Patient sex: F
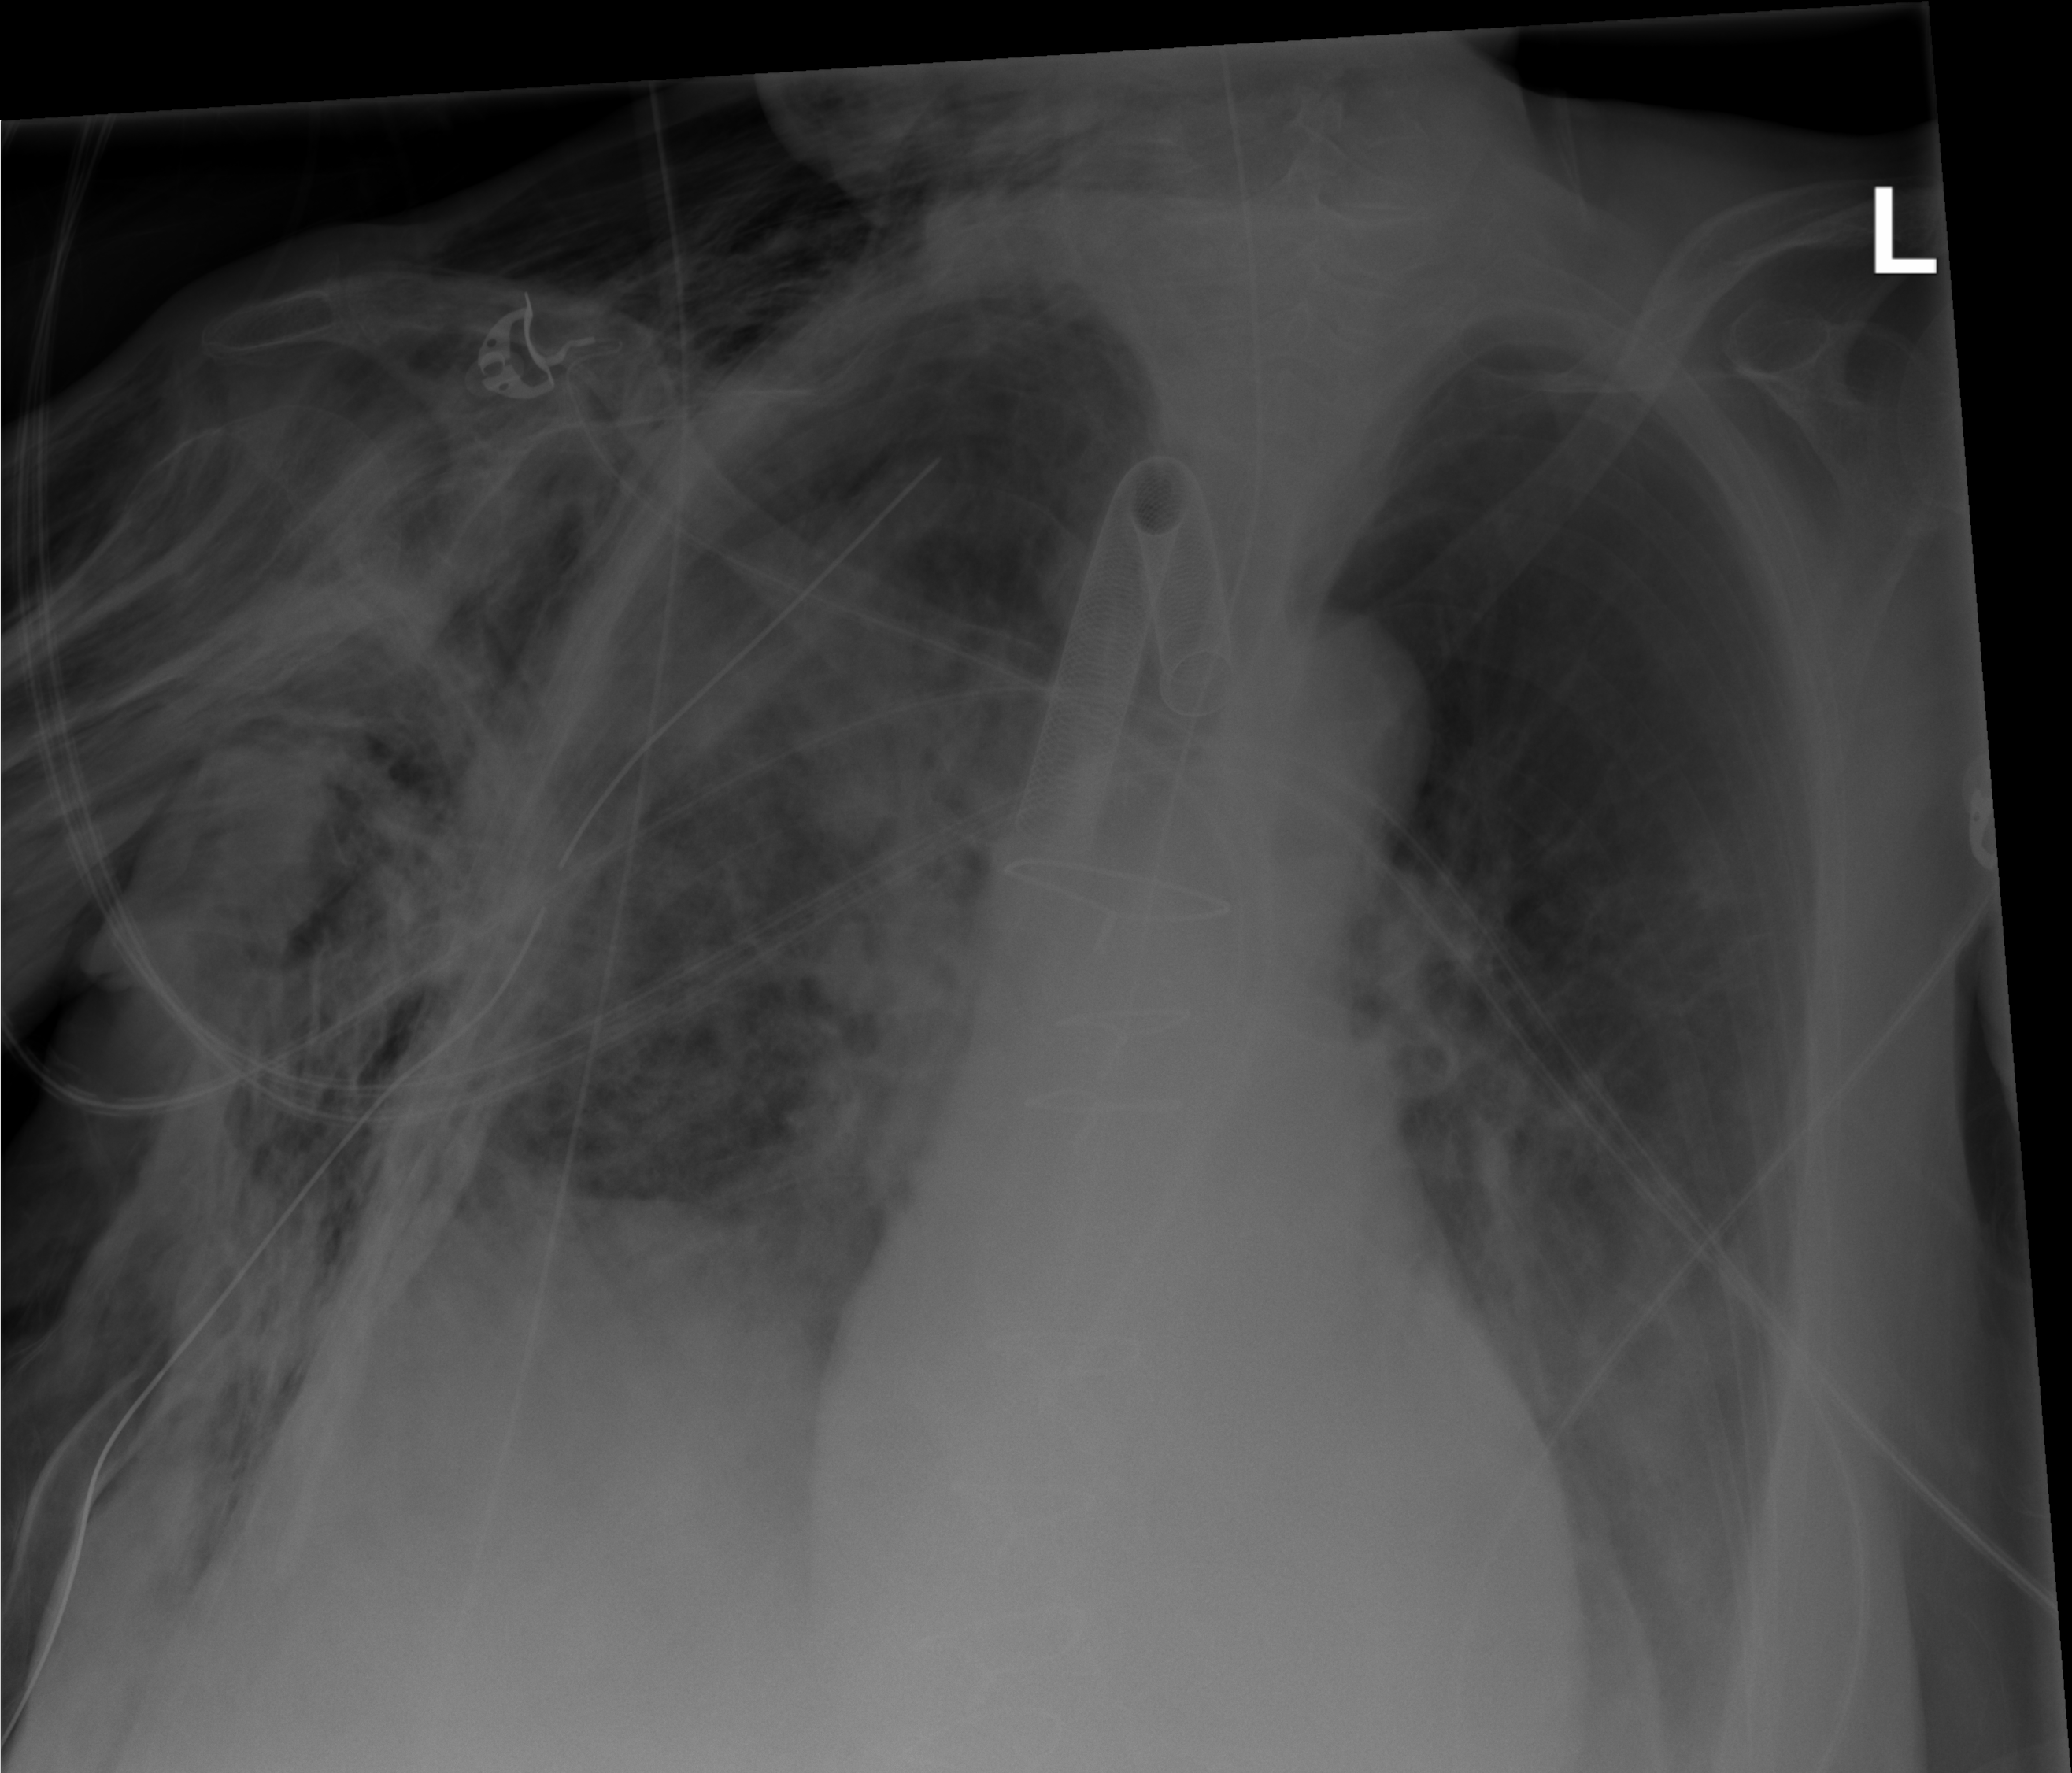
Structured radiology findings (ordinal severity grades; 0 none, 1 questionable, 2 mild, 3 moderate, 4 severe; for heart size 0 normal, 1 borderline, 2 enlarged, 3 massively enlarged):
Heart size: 0
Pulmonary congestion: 2
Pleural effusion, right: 2
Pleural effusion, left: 2
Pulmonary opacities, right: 3
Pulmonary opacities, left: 2
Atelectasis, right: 0
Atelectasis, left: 0